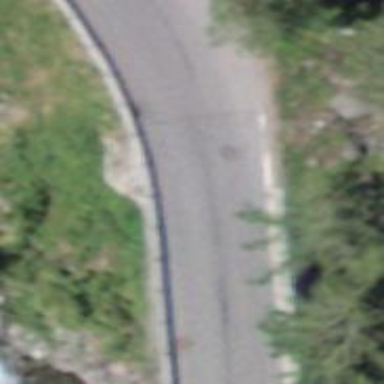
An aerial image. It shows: Tertiary road on bridge with asphalt surface.